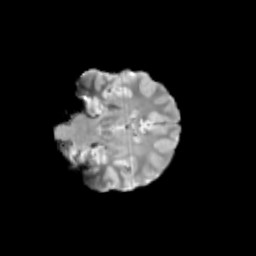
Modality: T2w
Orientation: coronal
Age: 11
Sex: female
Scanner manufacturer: siemens
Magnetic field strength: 3 T
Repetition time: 3.8 s
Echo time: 0.07 s